Question:
I am in between creating a settings activity in which i want a switch like the above screenshot. currently my solution is to use two textviews and a switch. is there any straightforward way to do this?
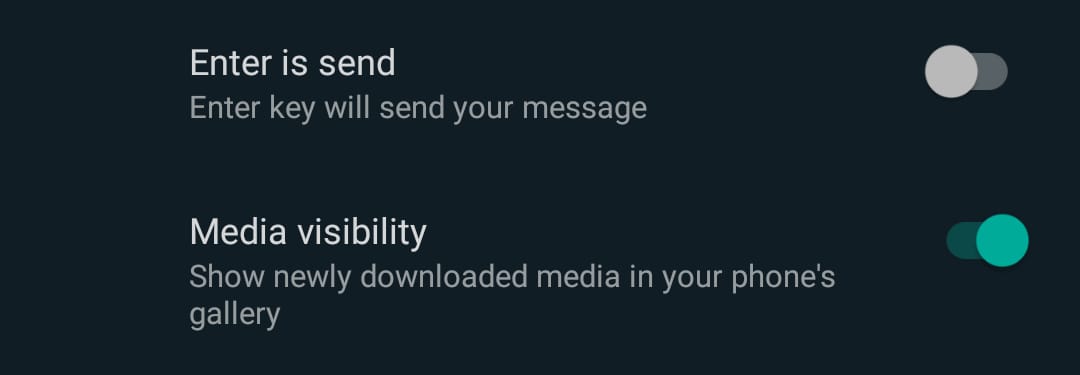
Answer: You have to extend your activity with 'PreferenceActivity'. Then you can use whole bunch of preferences like:
- 'EditTextPreference'- 'ListPreference'- 'SwitchPreference'
Useful tutorial can be found at <URL>